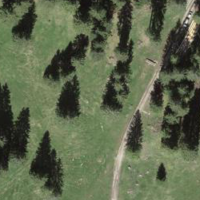
EUNIS habitat code: 43
Species observed at this site:
Caltha palustris